Question: I have been successful in parsing JSON from an API and displaying it in a tableview. The data I am receiving is a user's classes that he is enrolled in, however the data I am receiving is only the class Id's so I have to take each class ID and send a separate API request to get the class name and teacher. I am able to successfully do this on a separate view controller as I can get the class ID if the user clicks the row, however, I would like to display the class name and teacher and ID on a single table view.
So my question is, how would I get data from my table view and make a separate api request for each cell and display the data onto that cell?
My current data:

If I click a row I get this data:
'''
2013-06-17 17:06:59.232 App[22024:c07] Class: Honors Pre-Calculus
2013-06-17 17:06:59.233 App[22024:c07] Teacher: Joe Shmo
'''
How would I show both on one screen?
This is my code for retrieving class ids on first screen:
'''
- (UITableViewCell *)tableView:(UITableView *)tableView cellForRowAtIndexPath:(NSIndexPath *)indexPath {
if ([searchResults count] == 0) {
return [tableView dequeueReusableCellWithIdentifier:
NothingFoundCellIdentifier];
} else {
ScheduleResultCell *cell = (ScheduleResultCell *)[tableView dequeueReusableCellWithIdentifier:SearchResultCellIdentifier];
ScheduleResult *searchResult = [searchResults objectAtIndex:indexPath.row];
NSString *classFormat = @"%@";
NSString *classfks = searchResult.class_fk;
NSString *classfk = [NSString stringWithFormat:classFormat, classfks];
cell.idLabel.text = classfk;
return cell;
}
}
'''
This is my code for retrieving class info on second screen:
'''
-(void)viewDidAppear:(BOOL)animated {
url = [NSString stringWithFormat:@"https://myapiurl.com/v1/classes/%@.json", idValue];
//show loader view
[SVProgressHUD showWithStatus:@"Loading Info"];
//fetch the feed
_feed = [[ClassFeed alloc] initFromURLWithString:url
completion:^(JSONModel *model, JSONModelError *err) {
//hide the loader view
[SVProgressHUD dismiss];
//json fetched
NSLog(@"Class: %@", _feed.course);
NSLog(@"Teacher: %@", _feed.teacher_full_name);
NSLog(@"Meeting Info: %@", _feed.meeting_times);
[self.tableView reloadData];
}];
}
'''
Any idea how to accomplish this on one screen?
Here's what I've been trying to do, but it seems to only show data on one cell:
'''
int count = [searchResults count];
NSString *classFormat = @"%@";
NSString *classfks = searchResult.class_fk;
NSString *classfk = [NSString stringWithFormat:classFormat, classfks];
for (int i=0; i < count; i++) {
ScheduleResult *classInfo = [searchResults objectAtIndex:indexPath.row];
NSString *classId = classInfo.class_fk;
NSLog(@"i value: %d", i);
url2 = [NSString stringWithFormat:@"https://apiurl.com/v1/classes/%@.json", classId];
NSLog(@"url value: %@", url2);
[SVProgressHUD showWithStatus:@"Loading Info"];
_feed = [[ClassFeed alloc] initFromURLWithString:url2
completion:^(JSONModel *model, JSONModelError *err) {
//hide the loader view
[SVProgressHUD dismiss];
//json fetched
NSLog(@"Class #%d: %@", i, _feed.course);
NSLog(@"Teacher #%d: %@", i, _feed.teacher_full_name);
NSLog(@"Meeting #%d: %@", i, _feed.meeting_times);
//name = namefk;
NSString *nameFormat = @"%@";
NSString *namefks = _feed.course;
NSString *namefk = [NSString stringWithFormat:nameFormat, namefks];
cell.nameLabel.text = namefk;
//[self.tableView reloadData];
}];
}
'''
I tried adding my data to an array in an attempt at a different method but I can't even accomplish that correctly.
'''
NSMutableArray* fullArray;
fullArray = [[NSMutableArray alloc] init];
[fullArray addObject:classfk];
NSLog(@"array: %@", fullArray);
'''
Debug output:
'''
array: ( 10326
) 2013-06-17 23:36:45.488 App[30088:c07] array: ( 10371 )
2013-06-17 23:36:45.494 App[30088:c07] array: (
10420 )
'''
If this question doesn't make much sense, I would like to ask how I can get the class_fk from this JSON feed (first url):
'''
[{
"class_fk": 10326,
"currently_enrolled": true,
"date_withdrawn": null,
"enrollment_pk": 147745,
"fee_paid": false,
"late_date_enrolled": null,
"level": null,
"student_fk": 132664,
"update_date": "2012-08-27"
},
{
"class_fk": 10371,
"currently_enrolled": true,
"date_withdrawn": null,
"enrollment_pk": 147168,
"fee_paid": false,
"late_date_enrolled": null,
"level": null,
"student_fk": 132664,
"update_date": "2012-08-23"
}
'''
And use it to insert into another url and get the course and teacher_full_name from this? (second url):
'''
{
"class_id": "ADVMTG-40",
"class_pk": 10326,
"course": "Advisor Meeting",
"course_id": 7,
"course_type": "Advisory",
"description": "ADV: Shmo, J.",
"group_fk": 13980,
"primary_grade_level": "None",
"school_level": "Upper School",
"school_year": 2012,
"status": "Active",
"subject": "Administration",
"teacher_fk": 80404,
"teacher_full_name": "Joe Shmo",
"update_date": "2012-10-23T10:06:00-05:00",
"teachers": [
{
"person_fk": 80404,
"role": "Primary Teacher",
"role_id": 1,
"teacher_name": "Joe Shmo",
"update_grades": true,
"view_grades": true
}
],
"meeting_times": [
{
"block": "Advisor Meetings",
"block_abbreviation": "ADV",
"day": "Friday",
"end_time": null,
"grading_period": "ALL",
"room": null,
"start_time": null
}
]}
'''
Here is the solution to my problem (thanks so much for the help!):
'''
dispatch_queue_t queue = dispatch_get_global_queue(DISPATCH_QUEUE_PRIORITY_DEFAULT, 0);
dispatch_async(queue, ^{
//[searchResults sortUsingSelector:@selector(compareName:)];
NSString *urlString = @"https://apiurl.com/v1/enrollments.json?student=132664";
NSURL *Url = [NSURL URLWithString:urlString];
NSURLRequest *request = [NSURLRequest requestWithURL:Url];
NSData *data = [NSURLConnection sendSynchronousRequest:request returningResponse:nil error:nil];
NSArray *classes = [NSJSONSerialization JSONObjectWithData:data
options:NSJSONReadingMutableContainers
error:nil];
//NSLog(@"classes array: %@", classes);
//now we loop through all classes
for (NSMutableDictionary *class in classes) {
//we get individual data for each class
NSString *classID = class[@"class_fk"];
//NSLog(@"classID: %@", classID);
NSString *classUrlString = [NSString stringWithFormat:@"https://apiurl.com/v1/classes/%@.json", classID];
NSURL *classUrl = [NSURL URLWithString:classUrlString];
NSURLRequest *classRequest = [NSURLRequest requestWithURL:classUrl];
NSData *classData = [NSURLConnection sendSynchronousRequest:classRequest returningResponse:nil error:nil];
NSDictionary *classDictionary = [NSJSONSerialization JSONObjectWithData:classData
options:NSJSONReadingMutableContainers
error:nil];
//NSLog(@"classes dictionary: %@", classDictionary);
if (classes == nil) {
dispatch_async(dispatch_get_main_queue(), ^{
[self showNetworkError];
});
return;
} else {
if (classDictionary == nil) {
NSLog(@"classes dictionary: %@", classDictionary);
} else {
//probably should check here if array is empty before accessing first object
//we shove the data from a classDictionary into class
//class[@"teacher_full_name"] = classDictionary[@"teacher"][0];
if (classDictionary[@"teacher_full_name"] == nil) {
class[@"teacher_full_name"] = @"Not Provided";
} else {
class[@"teacher_full_name"] = classDictionary[@"teacher_full_name"];
}
if (classDictionary[@"course"] == nil) {
class[@"course"] = @"Not Provided";
} else {
class[@"course"] = classDictionary[@"course"];
}
if (classDictionary[@"class_pk"] == nil) {
class[@"class_pk"] = @"Not Provided";
} else {
class[@"class_pk"] = classDictionary[@"class_pk"];
}
if (classDictionary[@"teachers"][0][@"person_fk"] == nil) {
class[@"person_fk"] = @"Not Provided";
} else {
class[@"person_fk"] = classDictionary[@"teachers"][0][@"person_fk"];
}
ScheduleResult *searchResult = [[ScheduleResult alloc] init];
searchResult.name = class[@"course"];
searchResult.teacher = class[@"teacher_full_name"];
searchResult.class_fk = class[@"class_pk"];
[searchResults addObject:searchResult];
NSLog(@"searchresult: %@", class[@"person_fk"]);
//NSLog(@"course: %@ and teacher: %@", class[@"course"], class[@"teacher_full_name"] );
}
}
}
dispatch_async(dispatch_get_main_queue(), ^{
//NSLog(@"dictionary: %@", classes);
[self.tableView reloadData];
[SVProgressHUD dismiss];
[UIApplication sharedApplication].networkActivityIndicatorVisible = NO;
});
'''
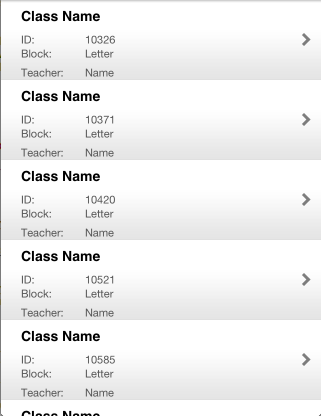
Answer: Ok there's two options here.
First is (in a background queue), get the initial feed. Then parse the JSON. Then loop through the JSON and make api call for each dictionary in the array and shove it back into the dictionary. Then tell your table to reload on the main queue.
Second option is slightly more complicated. As the user scrolls through your table, you can make a call in a background queue to get the appropriate data and update the cell. It's very similar to how images are loaded asynchronously in a cell. Except here, it's not an image but rather JSON. You should cache this data so this doesn't happen twice, and cancel the request if the user scrolls too quickly and the cell loading the data isn't on screen any more.
I suggest you stay with the first, keep it simple and easy (although maybe not as efficient because you are eager loading the data ahead of time, but if the # of records returned by the first api call is small, then it should be fine, but if it's in 100s then go with second option).
Also, it's important to note that you need to do all operations synchronously in the first option (that's how you know all data is downloaded).
Ok here's the first option. I did this with NSURLConnection. Please note that I don't like this option, but it's easy and gets the job done:
'''
dispatch_async(dispatch_get_global_queue(DISPATCH_QUEUE_PRIORITY_HIGH, 0), ^{
//first we get all classes
NSString *urlString = @"https://myapiurl.com/v1/classes";
NSURL *url = [NSURL URLWithString:urlString];
NSURLRequest *request = [NSURLRequest requestWithURL:url];
NSData *data = [NSURLConnection sendSynchronousRequest:request returningResponse:nil error:nil];
NSArray *classes = [NSJSONSerialization JSONObjectWithData:data
options:NSJSONReadingMutableContainers
error:nil];
//now we loop through all classes
for (NSMutableDictionary *class in classes) {
//we get individual data for each class
NSString *classID = class[@"class_fk"];
NSString *classUrlString = [NSString stringWithFormat:@"https://apiurl.com/v1/classes/%@.json", classID];
NSURL *classUrl = [NSURL URLWithString:classUrlString];
NSURLRequest *classRequest = [NSURLRequest requestWithURL:classUrl];
NSData *classData = [NSURLConnection sendSynchronousRequest:classRequest returningResponse:nil error:nil];
NSDictionary *classDictionary = [NSJSONSerialization JSONObjectWithData:classData
options:NSJSONReadingMutableContainers
error:nil];
//probably should check here if array is empty before accessing first object
//we shove the data from a classDictionary into class
class[@"teachers_name"] = classDictionary[@"teachers"][0];
class[@"course"] = classDictionary[@"course"];
}
//now you've got an array of dictionaries that have teachers name and course in it.
//we tell our tableview to reload the data on main queue
dispatch_async(dispatch_get_main_queue(), ^{
[someTableView reloadData];
});
});
'''